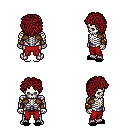
a pixel art fantasy rpg character, male body template, skeleton, leather shoulder armor, red pants, brunette curly afro hairstyle, leather bracers, black slippers, four views (front, back, left, right), 2x2 character sprite sheet, small pixel art, hard edges, no anti-aliasing